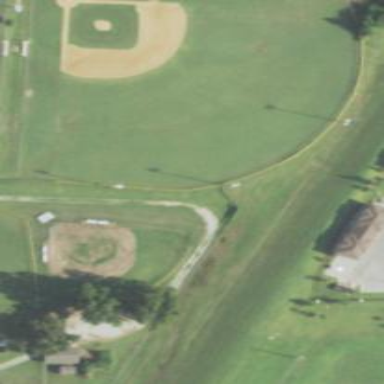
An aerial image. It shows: Baseball pitch for leisure land activities.